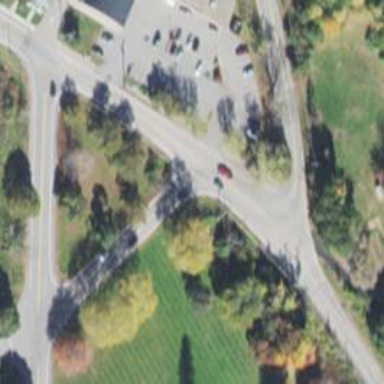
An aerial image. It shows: Stop road.